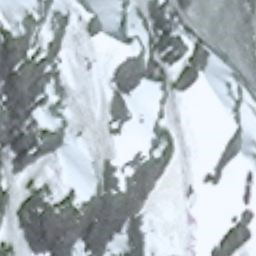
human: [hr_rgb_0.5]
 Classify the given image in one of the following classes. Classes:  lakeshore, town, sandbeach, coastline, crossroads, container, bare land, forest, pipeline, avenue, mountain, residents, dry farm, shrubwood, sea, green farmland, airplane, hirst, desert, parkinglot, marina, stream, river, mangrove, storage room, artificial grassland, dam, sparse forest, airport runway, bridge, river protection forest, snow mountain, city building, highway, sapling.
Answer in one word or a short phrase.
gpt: snow mountain